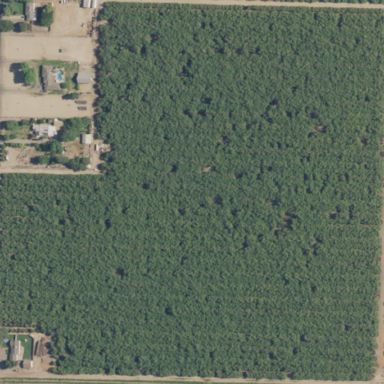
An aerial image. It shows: Almond orchard with rows of almond trees.